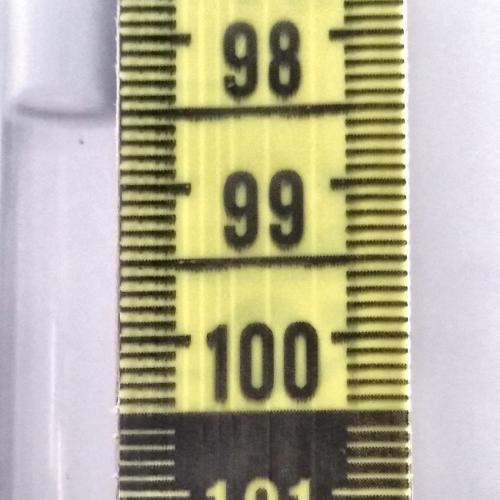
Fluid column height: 98.5 cm